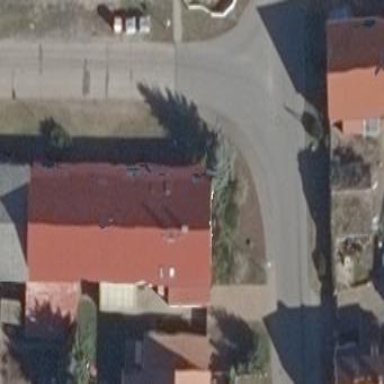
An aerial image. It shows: Building.